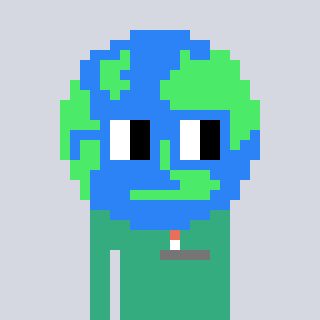
a pixel art character with square blue glasses, a earth-shaped head and a teal-colored body on a cool background